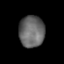
Tissue: prostate
Cell type: T cells
Senescence score: 0.3505
Nuclear area (px): 791
Mean DAPI intensity: 102.923